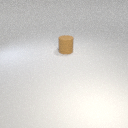
large brown rubber cylinder